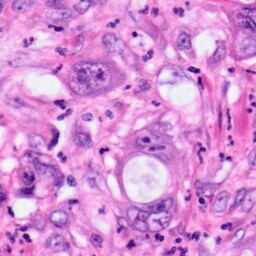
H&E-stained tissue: Pancreatic